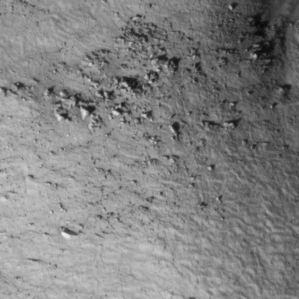
Label: non_frost